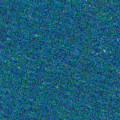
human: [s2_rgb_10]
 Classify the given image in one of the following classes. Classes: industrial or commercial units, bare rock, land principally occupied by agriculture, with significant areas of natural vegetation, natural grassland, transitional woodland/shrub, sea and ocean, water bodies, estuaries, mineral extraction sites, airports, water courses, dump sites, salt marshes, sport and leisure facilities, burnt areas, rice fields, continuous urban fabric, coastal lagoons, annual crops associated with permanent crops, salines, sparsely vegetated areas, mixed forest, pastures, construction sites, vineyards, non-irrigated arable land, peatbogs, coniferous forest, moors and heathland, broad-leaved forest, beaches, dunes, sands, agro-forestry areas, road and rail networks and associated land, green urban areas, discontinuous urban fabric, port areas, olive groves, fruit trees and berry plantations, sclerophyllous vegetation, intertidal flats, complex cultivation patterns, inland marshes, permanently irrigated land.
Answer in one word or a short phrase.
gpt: sea and ocean